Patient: sex M, age 57
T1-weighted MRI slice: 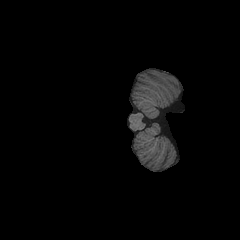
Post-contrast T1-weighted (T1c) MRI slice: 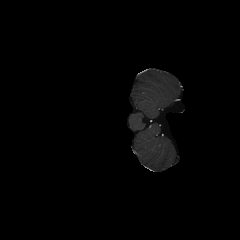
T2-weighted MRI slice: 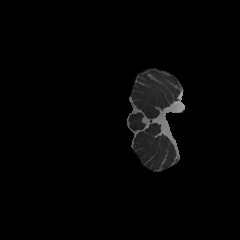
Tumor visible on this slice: no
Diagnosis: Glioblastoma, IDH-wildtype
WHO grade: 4